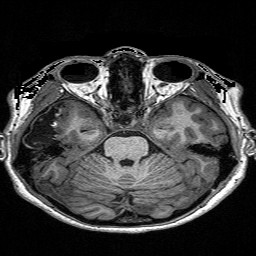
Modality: T1w
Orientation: coronal
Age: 32
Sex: female